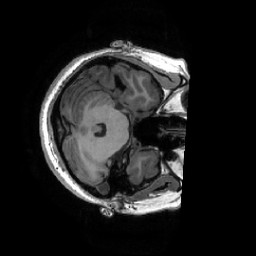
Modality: T1w
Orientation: axial
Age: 30
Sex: female
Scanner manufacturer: ge
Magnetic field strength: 3 T
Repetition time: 0.0073 s
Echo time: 0.003 s